Question: I find that OpenCV's new class <URL> does not act the same as 'SurfFeatureDetector'. What's wrong with it?
Some example with two pictures:
..................................'img_1'..................................................................... 'img_2'...................................

use it like './a.out ./img_1.png ./img_2.png'
'''
// STL
#include <iostream>
#include <fstream>
#include <vector>
#include <algorithm>
// C-Standard
#include <cstdio>
#include <ctime>
#include <cstdlib>
// OpenCV
#include <opencv2/opencv.hpp>
#include <opencv2/legacy/legacy.hpp>
#include <opencv2/nonfree/nonfree.hpp>
void print(const std::string & filename, const std::vector<std::vector<cv::DMatch>> & vec) {
FILE *file = fopen(filename.c_str(), "w");
fprintf(file, "{
");
for(auto & i : vec)
fprintf(file, " { {%d,%d,%f}, {,%d,%d,%f} },
",
i[0].queryIdx, i[0].trainIdx, i[0].distance,
i[1].queryIdx, i[1].trainIdx, i[1].distance);
fprintf(file, "}
");
fclose(file);
}
void test1(const std::string & imgf_1, const std::string & imgf_2) {
cv::Mat img_1;
cv::Mat img_2;
std::vector<cv::KeyPoint> keypoints_1, keypoints_2;
cv::Mat descriptors_1, descriptors_2;
std::vector<std::vector<cv::DMatch>> matches;
img_1 = cv::imread(imgf_1);
img_2 = cv::imread(imgf_2);
int minhessin = 400;
cv::SurfFeatureDetector detector(minhessin);
cv::SurfDescriptorExtractor extractor;
cv::BFMatcher bfMatcher(cv::NORM_L2);
keypoints_1.clear(); keypoints_2.clear();
detector.detect(img_1, keypoints_1);
extractor.compute(img_1, keypoints_1, descriptors_1);
detector.detect(img_2, keypoints_2);
extractor.compute(img_2, keypoints_2, descriptors_2);
matches.clear();
bfMatcher.knnMatch(descriptors_1, descriptors_2, matches, 2);
print("main_bak.log", matches);
}
void test2(const std::string & imgf_1, const std::string & imgf_2) {
cv::Mat img_1;
cv::Mat img_2;
std::vector<cv::KeyPoint> keypoints_1, keypoints_2;
cv::Mat descriptors_1, descriptors_2;
std::vector<std::vector<cv::DMatch>> matches;
img_1 = cv::imread(imgf_1);
img_2 = cv::imread(imgf_2);
const double hessianThreshold = 400;
cv::SURF detector2(hessianThreshold);
cv::BFMatcher bfMatcher(cv::NORM_L2);
keypoints_1.clear(); keypoints_2.clear();
detector2(img_1, cv::Mat(), keypoints_1, descriptors_1);
detector2(img_2, cv::Mat(), keypoints_2, descriptors_2);
matches.clear();
bfMatcher.knnMatch(descriptors_1, descriptors_2, matches, 2);
print("main.log", matches);
}
int main(int argc, char * argv[])
{
if(argc < 3) {
std::cout << "usage: " << argv[0] << " img_1 img_2" << std::endl;
return 1;
}
test1(argv[1], argv[2]);
test2(argv[1], argv[2]);
return 0;
}
'''
The log's heading 5 lines are shown here:
:
'''
{
{ {0,0,0.000787}, {,0,2,0.126846} },
{ {1,1,0.001695}, {,1,167,0.353709} },
{ {2,2,0.000860}, {,2,0,0.127105} },
{ {3,3,0.002939}, {,3,5,0.333215} },
{ {4,4,0.001360}, {,4,115,0.294008} },
'''
:
'''
{
{ {0,0,0.000900}, {,0,2,0.143810} },
{ {1,1,0.024048}, {,1,107,0.621702} },
{ {2,2,0.003646}, {,2,0,0.144049} },
{ {3,3,0.032238}, {,3,5,0.604136} },
{ {4,4,0.001449}, {,4,87,0.591502} },
'''
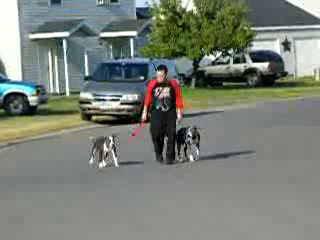
Answer: The classes 'cv::SurfFeatureDetector' and 'cv::SurfDescriptorExtractor' are aliases of the class 'cv::SURF'. The difference in results is due to the following reason:
In the function 'test1', 'detector' and 'extractor' objects are being initialized with different parameters. 'detector' is using 'minHessian' value of while extractor is using the opencv implementation defined default value.
In function 'test2', keypoint detection and descriptor computation are done using a single 'cv::SURF' object with 'hessianThreshold' value of .
To reproduce the results of 'test2' in 'test1', initialize both objects with same parameters like this:
'''
int minhessin = 400;
cv::SurfFeatureDetector detector(minhessin);
cv::SurfDescriptorExtractor extractor(minHessian);
'''